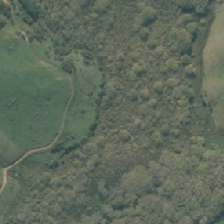
Land cover: deciduous_hardwood